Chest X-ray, AP view. Patient: 59 years old, sex M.
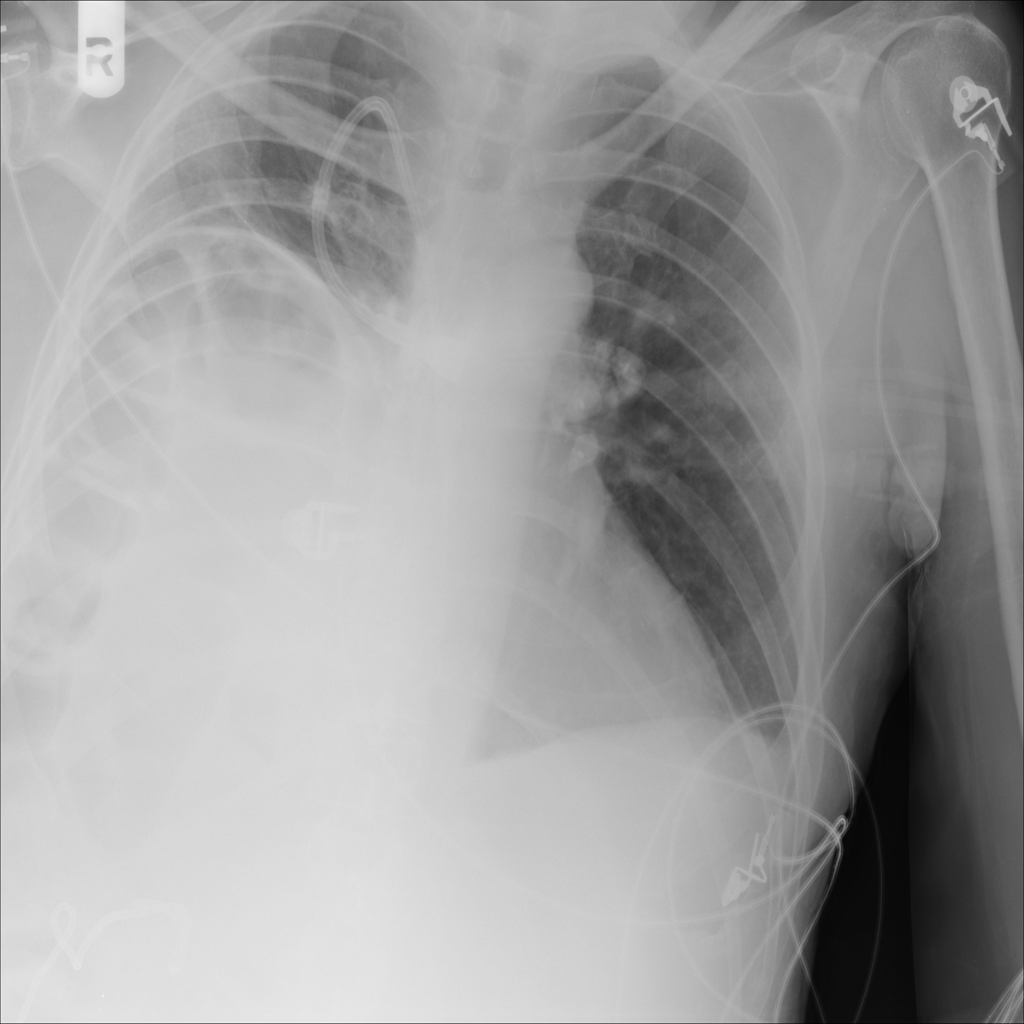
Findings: No Finding